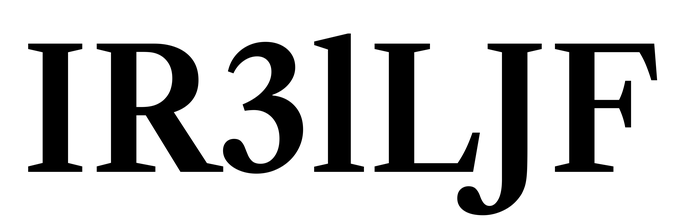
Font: LibreCaslonText_SemiBold